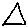
Label: triangle